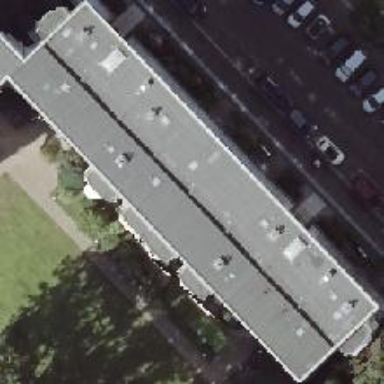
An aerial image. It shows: Flat-roofed apartment building with grey tar paper roofing. The building's color is light shade of grey.